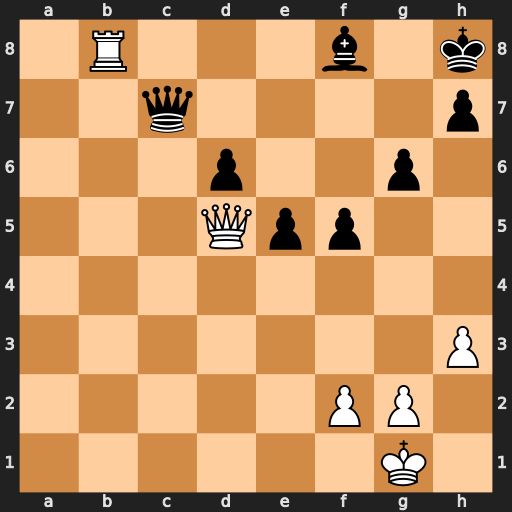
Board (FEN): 1R3b1k/2q4p/3p2p1/3Qpp2/8/7P/5PP1/6K1
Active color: w
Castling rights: -
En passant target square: -
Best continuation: Rxf8+